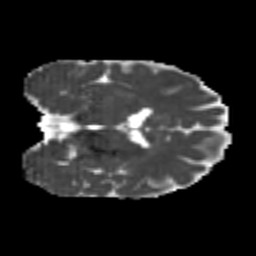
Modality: MD
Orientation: coronal
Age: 22
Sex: female
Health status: healthy
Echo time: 0.074 s